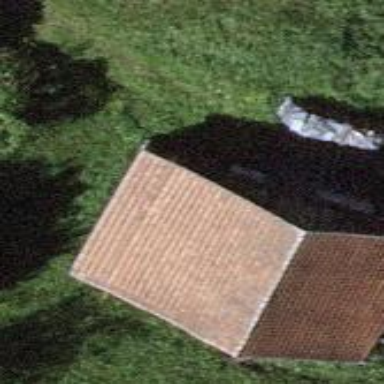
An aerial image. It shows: Shed.